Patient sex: M
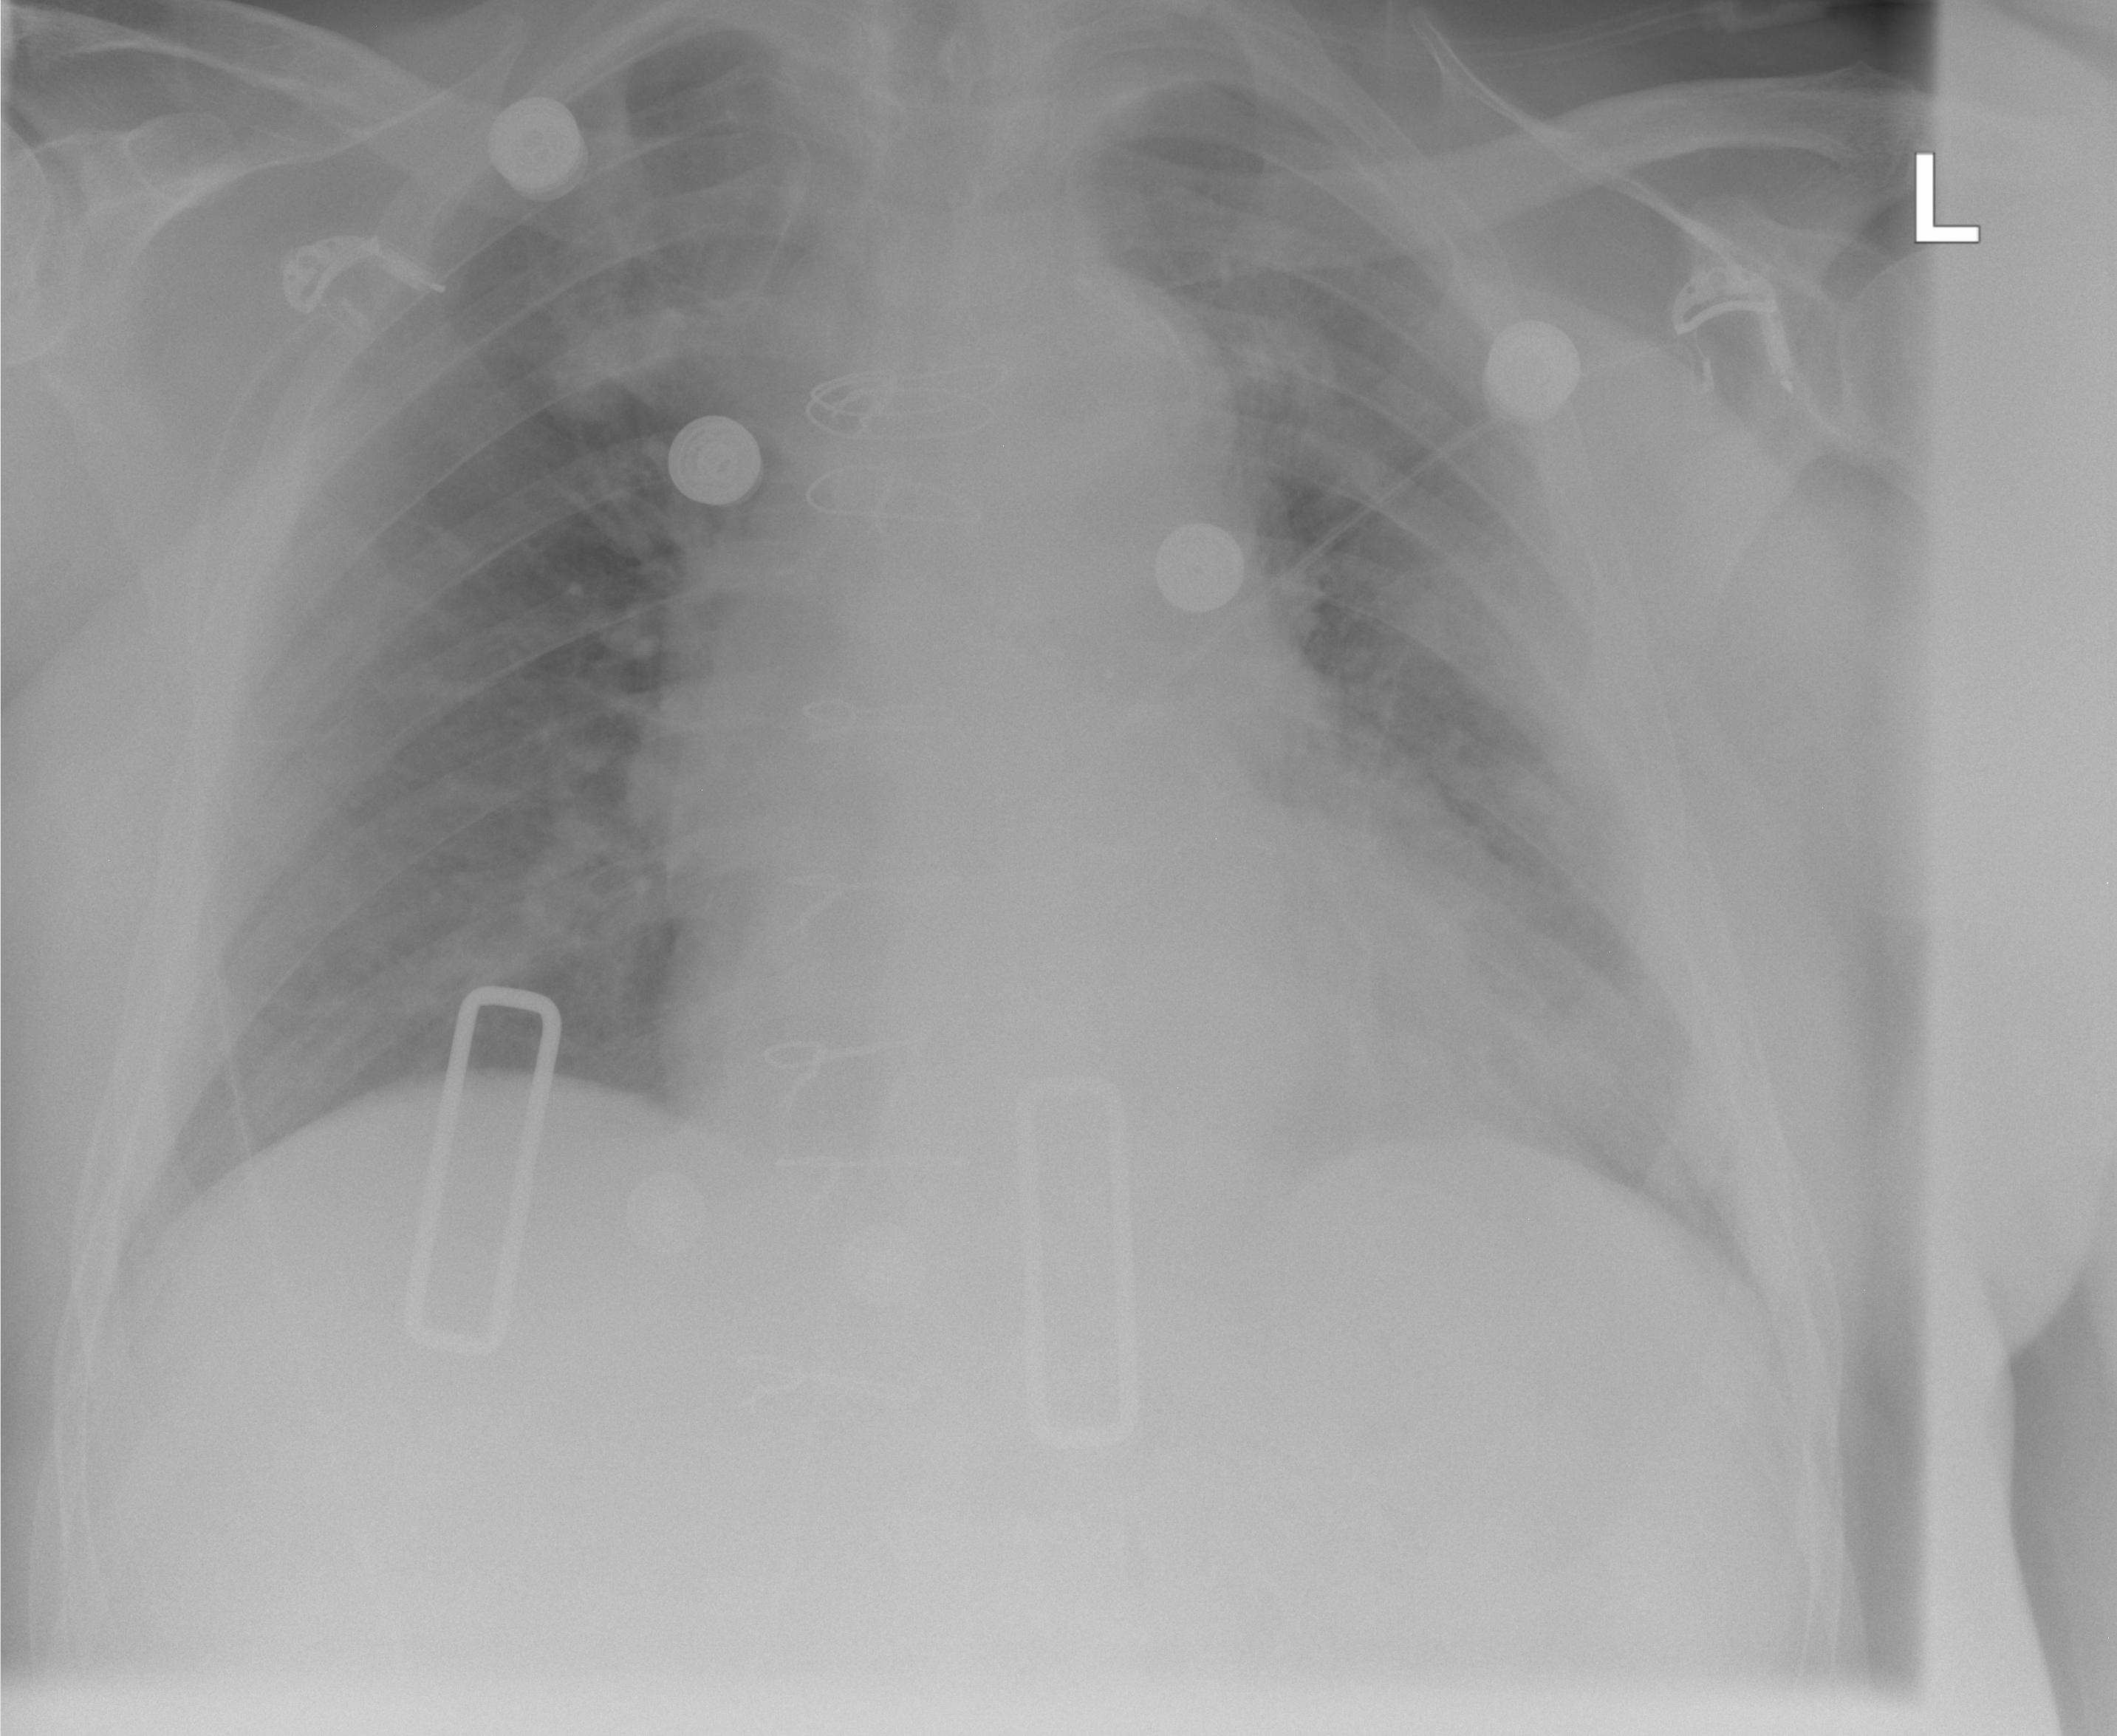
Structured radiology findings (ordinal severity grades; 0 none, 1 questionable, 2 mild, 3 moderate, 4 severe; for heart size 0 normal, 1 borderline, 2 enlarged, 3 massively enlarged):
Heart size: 2
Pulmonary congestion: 0
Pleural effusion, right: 0
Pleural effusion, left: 2
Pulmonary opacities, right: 2
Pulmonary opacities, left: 2
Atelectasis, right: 0
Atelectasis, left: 2